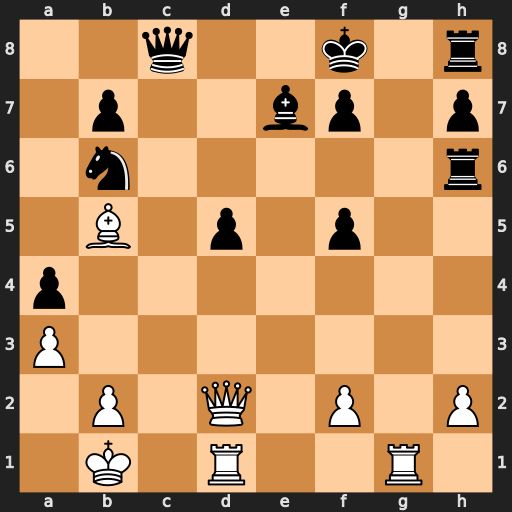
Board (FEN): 2q2k1r/1p2bp1p/1n5r/1B1p1p2/p7/P7/1P1Q1P1P/1K1R2R1
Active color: w
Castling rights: -
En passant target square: -
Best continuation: Qxh6#